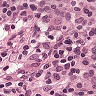
Metastatic tissue present: no